Question: I try to bind a 'List<string>' property 'SubscribedSymbols' within a class object 'StrategySubscription' as part of 'List<StrategySubscription>' to comboboxes in each cells of a specific column in a DataGrid but cannot get the data binding to work.
The auto column generator works and populates values onto the grid. So, I am sure the data exists.
I attached the xaml code and data object as well as a screenshot of the current output.
Can you please help to get the data binding to work correctly? I want the collection of strings within 'SubscribedSymbols' to be populated in the comboboxes of each cell in the templated column.
'''
<DataGrid ItemsSource="{Binding StrategySubscriptions}" AutoGenerateColumns="False">
<DataGrid.Columns>
<DataGridTextColumn Header="Strategy ID" Binding="{Binding StrategyId}"/>
<DataGridTextColumn Header="Strategy Name " Binding="{Binding StrategyName}"/>
<DataGridTextColumn Header="Strategy Capitalization" Binding="{Binding CapitalAllocation}"/>
<DataGridComboBoxColumn Header="Symbol Subscriptions" ItemsSource="{Binding SubscribedSymbols, RelativeSource={RelativeSource TemplatedParent}}"/>
</DataGrid.Columns>
</DataGrid>
public class StrategySubscription
{
public Guid StrategyId { get; set; }
public string StrategyName { get; set; }
public int CapitalAllocation { get; set; }
public List<string> SubscribedSymbols { get; set; }
public StrategySubscription(string strategyName, Guid strategyId, int capitalAllocation, List<SymbolSubscription> symbolSubscriptions)
{
StrategyName = strategyName;
StrategyId = strategyId;
CapitalAllocation = capitalAllocation;
SubscribedSymbols = symbolSubscriptions.Select(x => x.Symbol.SymbolId).ToList();
//SubscribedSymbols = String.Join(", ", symbolSubscriptions.Select(x => x.Symbol.SymbolId).OrderBy(x=>x));
}
}
'''

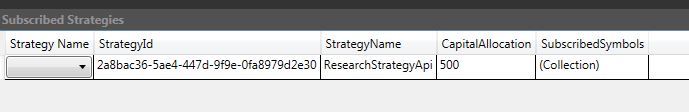
Answer: Try this:
'''
...
<DataGridComboBoxColumn Header="Symbol Subscriptions" >
<DataGridComboBoxColumn.ElementStyle>
<Style TargetType="{x:Type ComboBox}">
<Setter Property="ItemsSource" Value="{Binding Path=SubscribedSymbols}" />
</Style>
</DataGridComboBoxColumn.ElementStyle>
<DataGridComboBoxColumn.EditingElementStyle>
<Style TargetType="{x:Type ComboBox}">
<Setter Property="ItemsSource" Value="{Binding Path=SubscribedSymbols}" />
</Style>
</DataGridComboBoxColumn.EditingElementStyle>
</DataGridComboBoxColumn>
...
'''